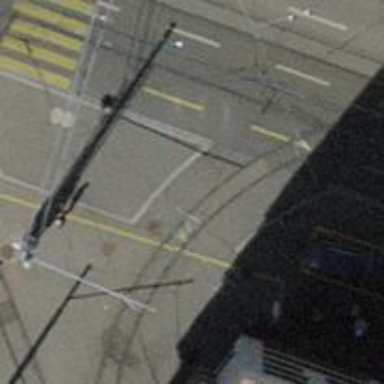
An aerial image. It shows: Tram crossing on the railway.